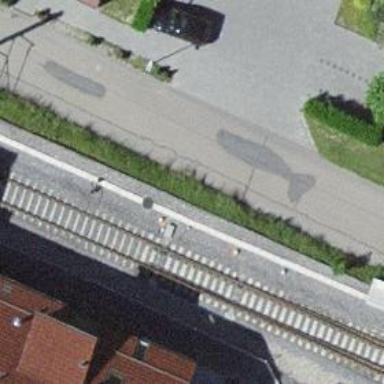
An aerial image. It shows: Solitary milestone along the railway.